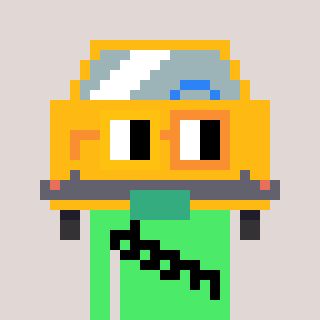
a pixel art character with square yellow and orange glasses, a taxi-shaped head and a teal-colored body on a warm background